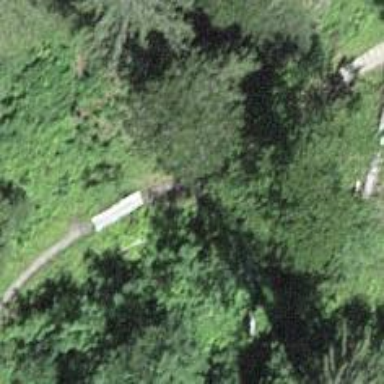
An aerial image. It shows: Path over bridge with grade4 tracktype.